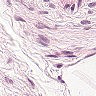
Metastatic tissue present: no